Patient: sex M, age 55
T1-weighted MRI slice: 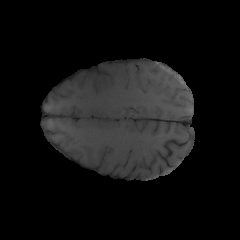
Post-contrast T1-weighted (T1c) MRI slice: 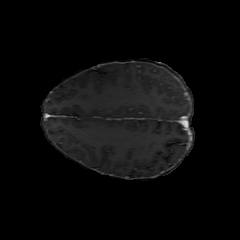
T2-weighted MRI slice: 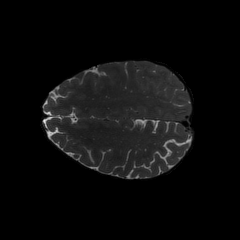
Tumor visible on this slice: no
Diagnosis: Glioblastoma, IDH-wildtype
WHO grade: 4